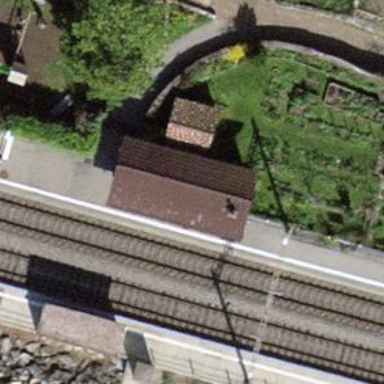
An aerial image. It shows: Public transport station located at railway halt.